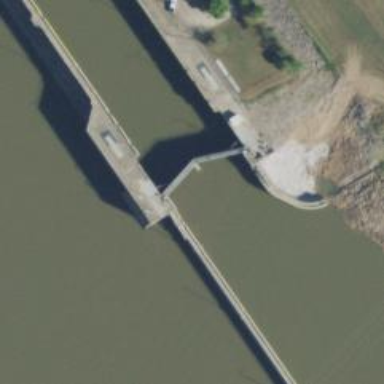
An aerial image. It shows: Lock gate on waterway.